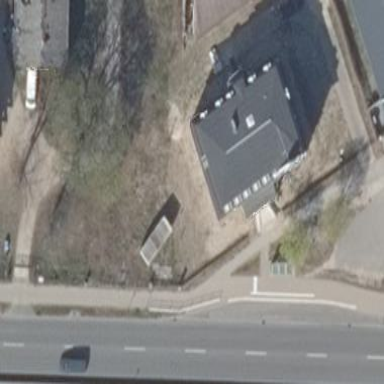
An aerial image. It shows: Quadruple saltbox roof shape on apartment building.